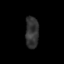
Tissue: skin
Cell type: Epithelial cells
Senescence score: 0.2565
Nuclear area (px): 403
Mean DAPI intensity: 50.432